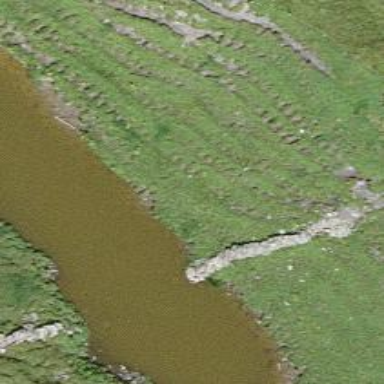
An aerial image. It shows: Wall barrier.